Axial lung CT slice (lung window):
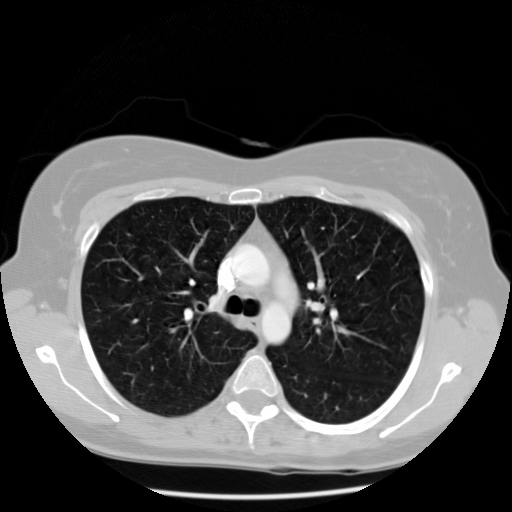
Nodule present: no